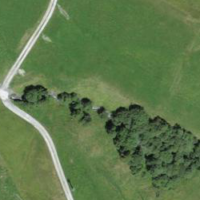
EUNIS habitat code: 24
Species observed at this site:
Dactylorhiza majalis